Interaction volume radius: 5 \u00c5
Interaction volume height: 25 \u00c5
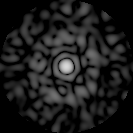
Disorder parameter: 0.8491